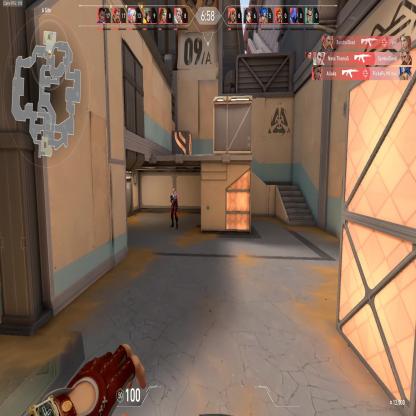
Label: enemy